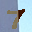
Label: 7